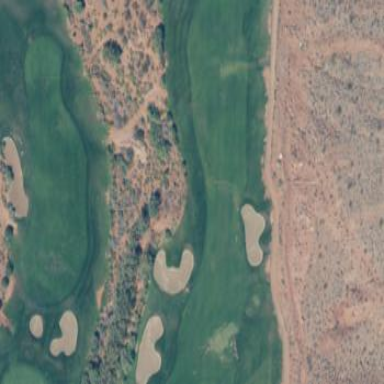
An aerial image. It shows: Grassy area designated as golf fairway.